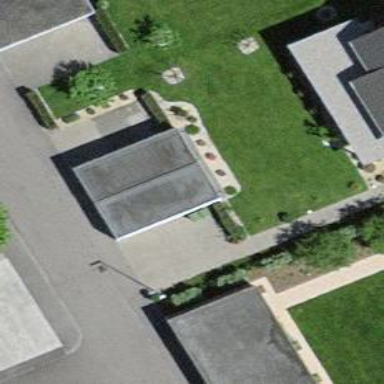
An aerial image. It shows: Carport building.